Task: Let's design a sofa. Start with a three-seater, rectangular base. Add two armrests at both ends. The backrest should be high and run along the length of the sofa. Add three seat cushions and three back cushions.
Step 221:
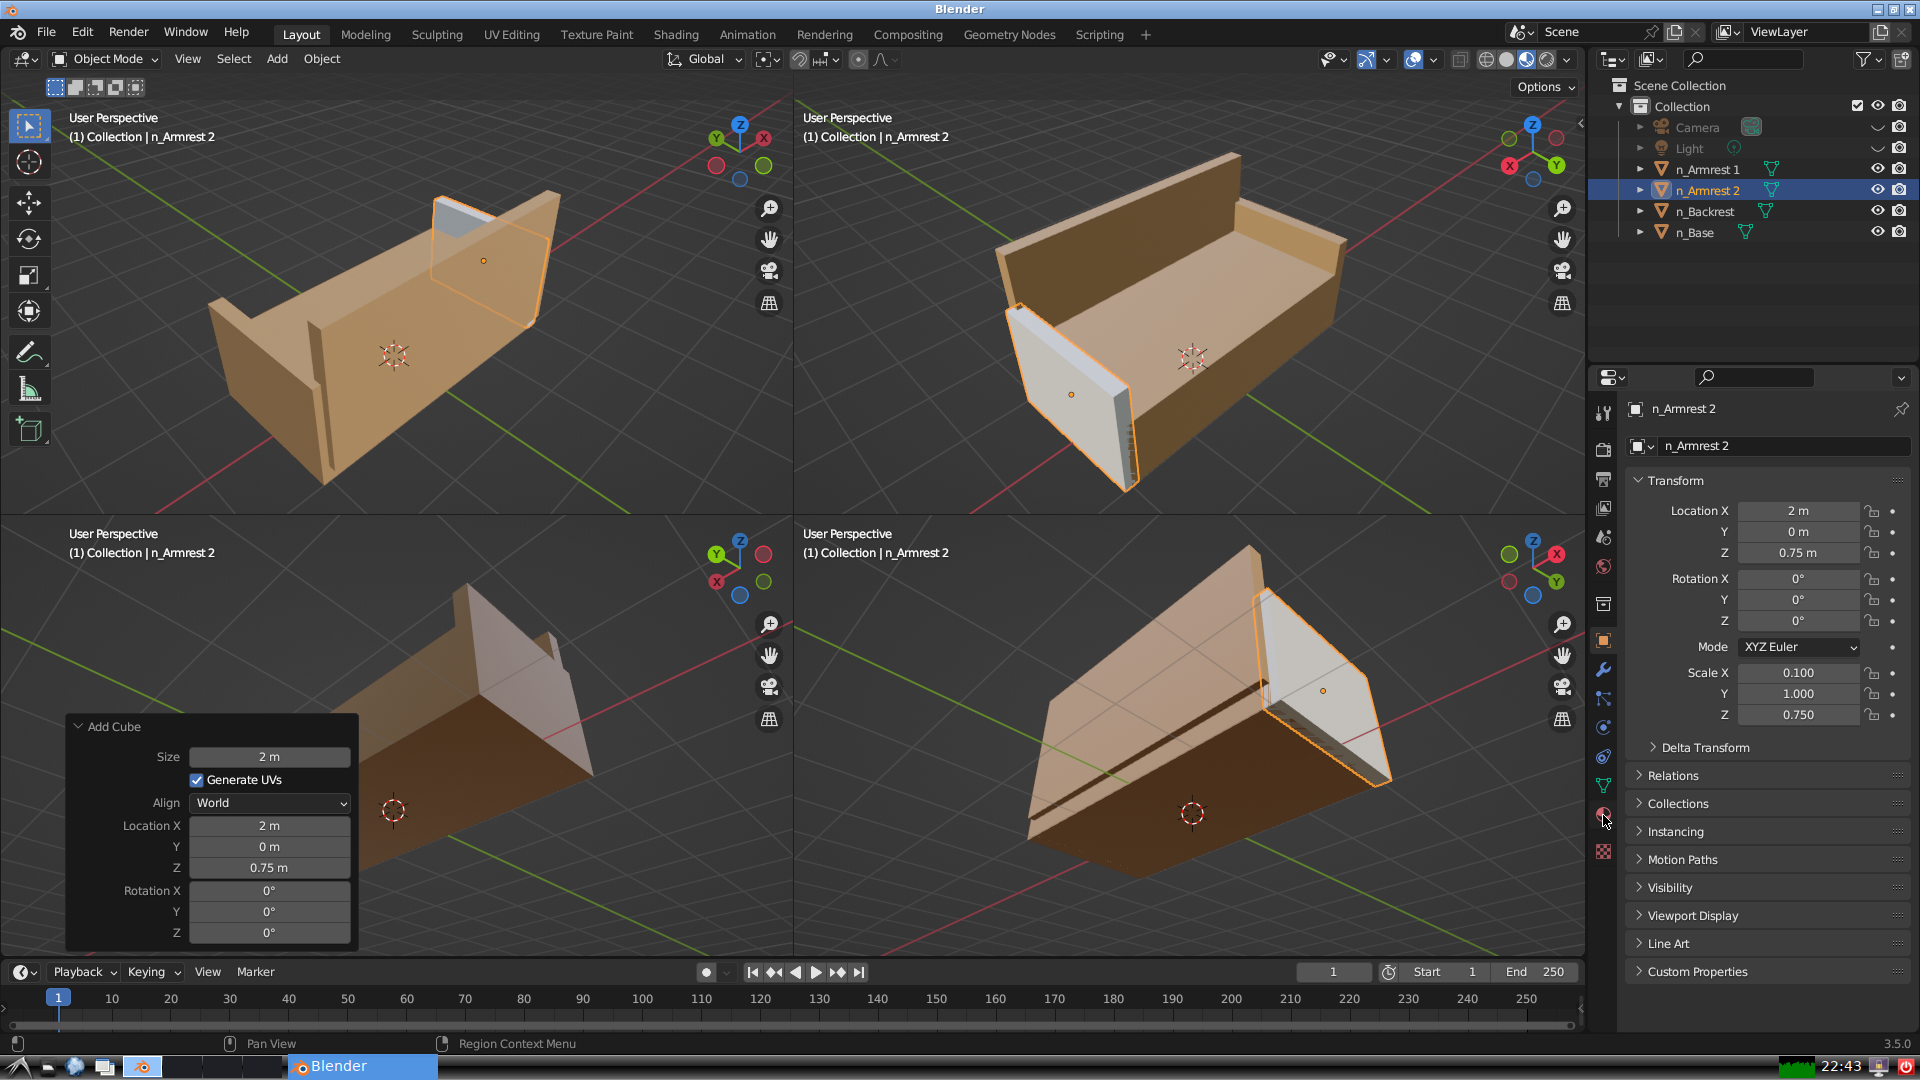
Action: click: no